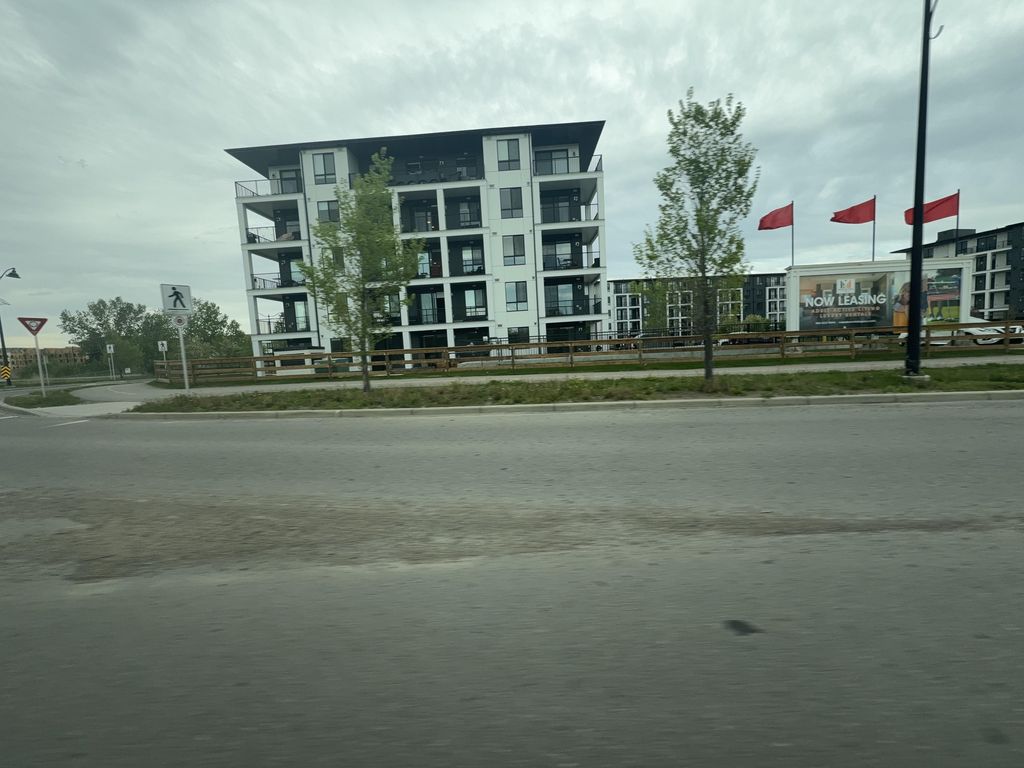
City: calgary